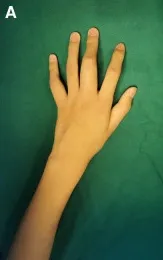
Clinical and radiographical results before and after surgery on the proximal phalangeal bone of left thumb, middle finger, and little finger. The fusiform eminence could be seen at the proximal phalangeal bone preoperatively (A).
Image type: medical_photograph (other_medical_photograph)